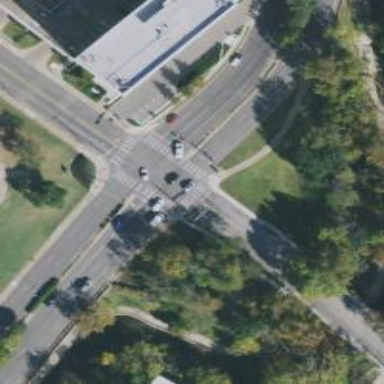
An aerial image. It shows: Secondary road with separate asphalt sidewalk.